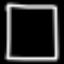
Label: square